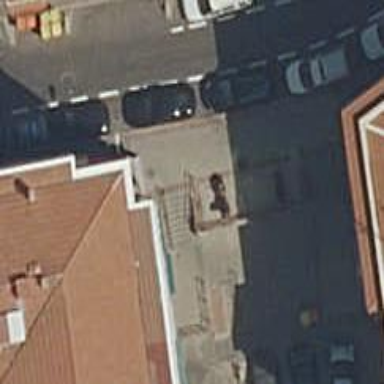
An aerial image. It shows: Set of steps made of paving stones.